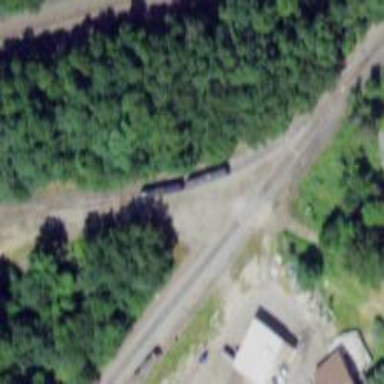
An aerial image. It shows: Railway siding with rails.